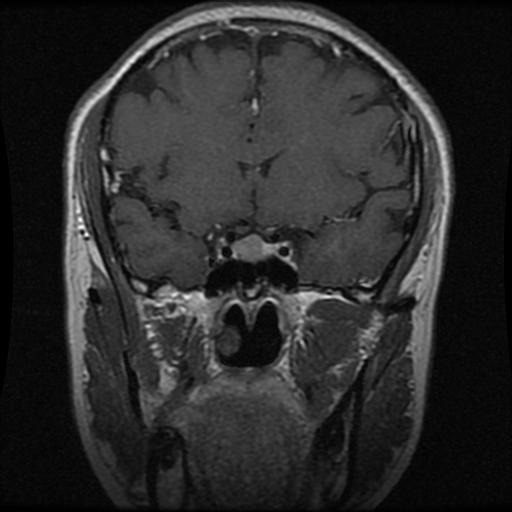
Label: pituitary